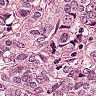
Metastatic tissue present: yes